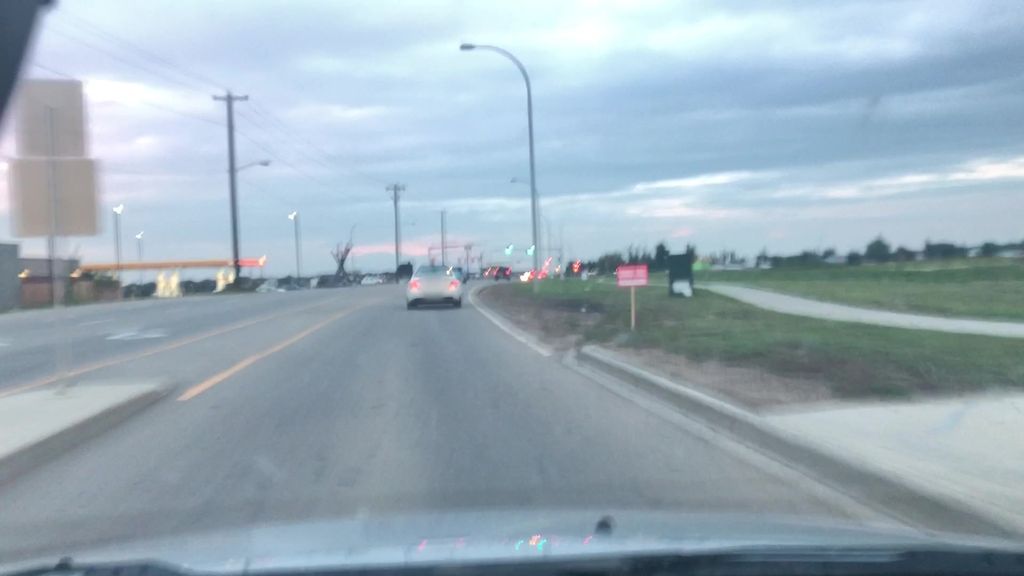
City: edmonton